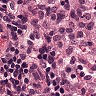
Metastatic tissue present: no